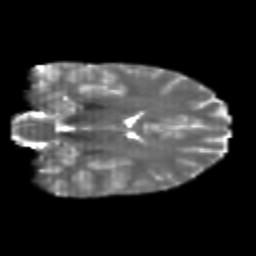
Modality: T2w
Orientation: coronal
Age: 22
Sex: female
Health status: healthy
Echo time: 0.074 s